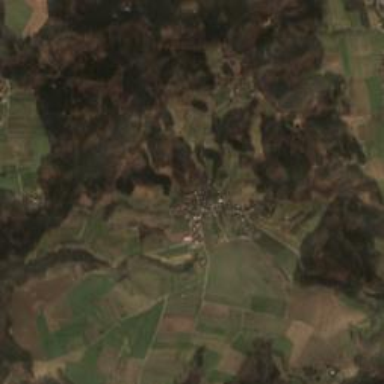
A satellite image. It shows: Village area.